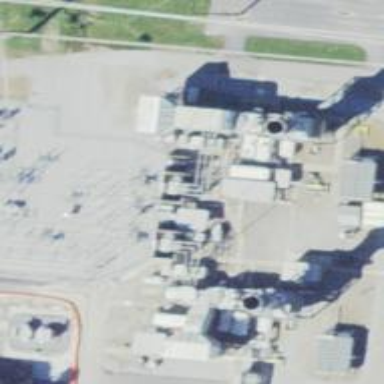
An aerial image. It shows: Gas turbine generator is in use.